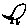
Label: bird